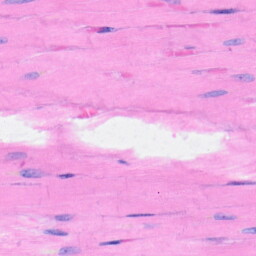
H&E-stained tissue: Heart